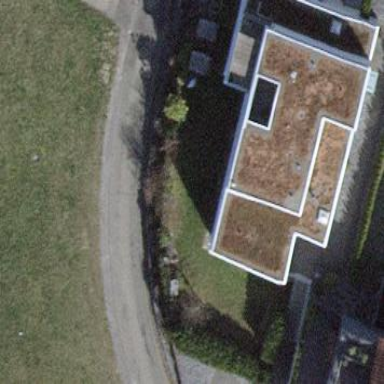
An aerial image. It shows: Flat-roofed apartment building.